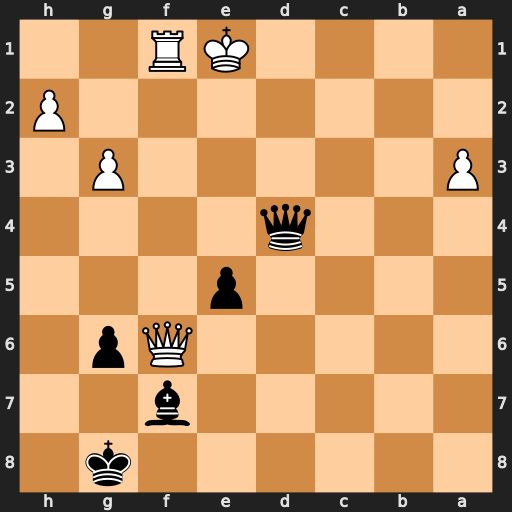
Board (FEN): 6k1/5b2/5Qp1/4p3/3q4/P5P1/7P/4KR2
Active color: b
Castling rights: -
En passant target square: -
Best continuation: Qe3+ Kd1 Bb3#